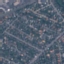
Land use / land cover class: Residential